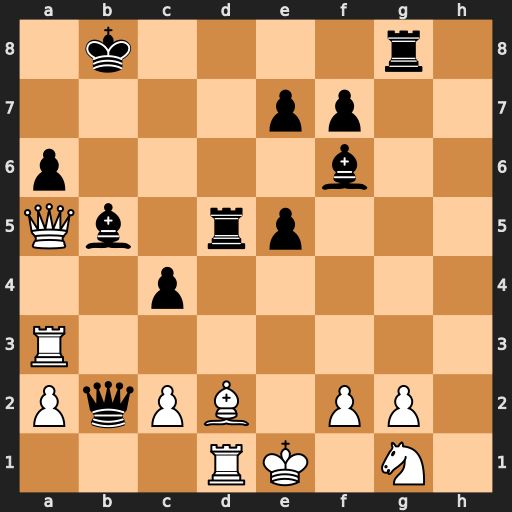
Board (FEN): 1k4r1/4pp2/p4b2/Qb1rp3/2p5/R7/PqPB1PP1/3RK1N1
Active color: w
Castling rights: -
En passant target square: -
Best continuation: Qb6+ Kc8 Rxa6 c3 Ra8+